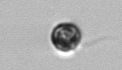
Label: Dinophyceae